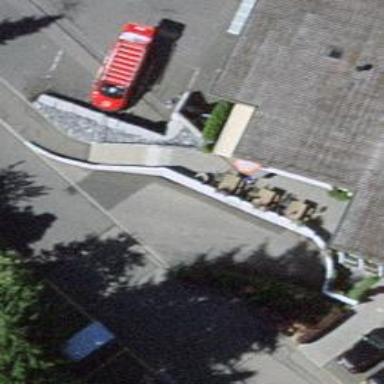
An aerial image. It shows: Set of steps on the road.